Question: I am in "the Binding Inspector" of my button, but I don't know how to put the right information.

- -
But then ? I have the choice between four subsections, and don't know which one to choose !
- - - -
My guess would go with "Selector Name", but Xcode doesn't give any autocompletion...
(I want to call the method 'selectNext')
Thank you !
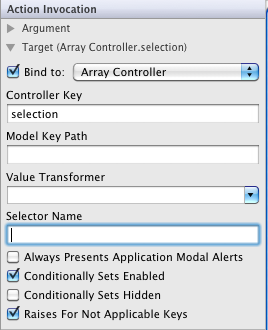
Answer: You can not bind from Button to ArrayController.
You can Drag from ArrayController to the button.
Or,
Select ArrayController -> connection's Inspector -> Recieved Actions -> Hook "selectNext:" to the button.